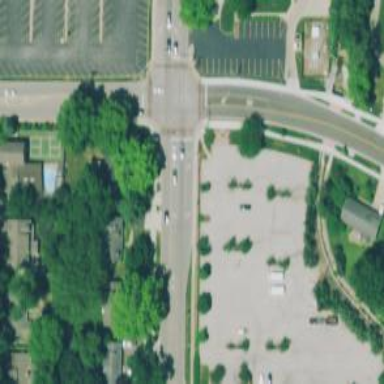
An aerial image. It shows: Solid stop line on the road marking.